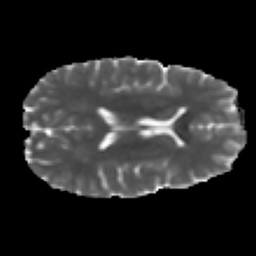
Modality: MD
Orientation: axial
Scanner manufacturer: ge
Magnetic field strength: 3 T
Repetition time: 7.98 s
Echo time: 0.0701 s